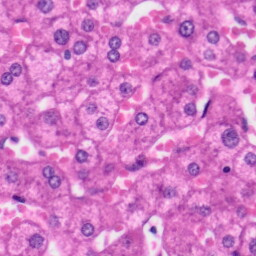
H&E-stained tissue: Liver